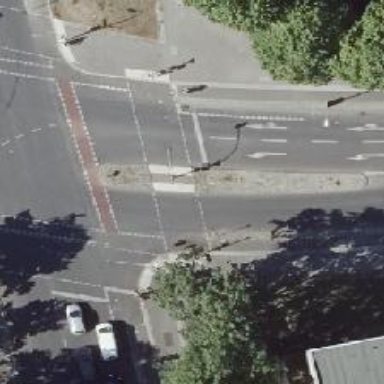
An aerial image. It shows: Footway crossing with traffic signals and central island.